Question: I have a Button in which there is the text "Send files", but I cant see the dot on the top of the "i". I am using the default font (which is "sans", as far as I understand, but correct me if I am wrong).
Here is the 'xml' for my 'Button' :
'''
<Button
android:id="@+id/button_send_files"
android:layout_width="wrap_content"
android:layout_height="wrap_content"
android:layout_alignParentBottom="true"
android:layout_marginBottom="5dip"
android:padding="20dip"
android:text="Send files"
android:textColor="@color/black"
android:textSize="24sp"
android:textStyle="bold" />
'''
If someone has some sort of trick to display the dot on the "i", it would be grea, because it's ugly as it is for now...
I am using a Nexus 7, if it can help.

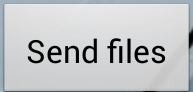
Answer: What you are seeing is a <URL> glyph for the combination of 'f' + 'i' characters. Frequently, the combination of the standalone 'f' + standalone 'i' will end up in conflict: the overhanging portion of the 'f' will collide with the dot of the 'i'.
The use of a ligature glyph to represent the combination of characters allows a font designer to avoid a collision. In this case, the font designer opted to omit the dot of the 'i'. In other font designs, the dot of the 'i' will stay but the length of the overhanging portion of the 'f' will change so as to avoid a collision. If you examine some other font designs that include a ligature for 'f' + 'i' you will see these different visual treatments. As this is a font design decision, it's difficult to characterize this as a "mistake"; more like "bad design" (I agree with you that it does not look very good).